Field crop: tomato
Growth stage: 1
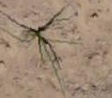
Species: cyperus